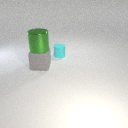
large gray rubber cube below large green metal cylinder